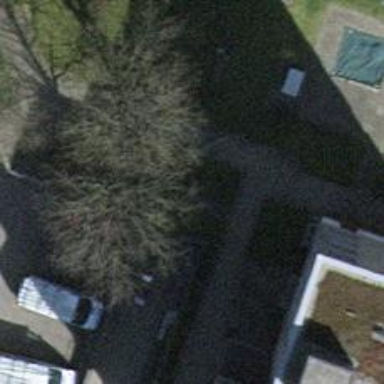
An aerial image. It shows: Parking entrance.